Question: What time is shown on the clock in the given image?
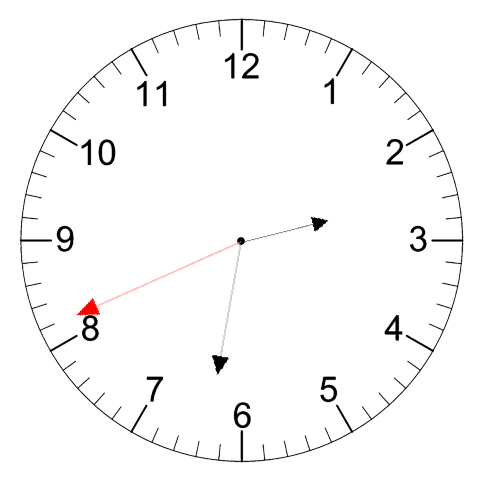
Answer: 02:31:41